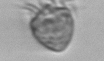
Label: Ciliophora